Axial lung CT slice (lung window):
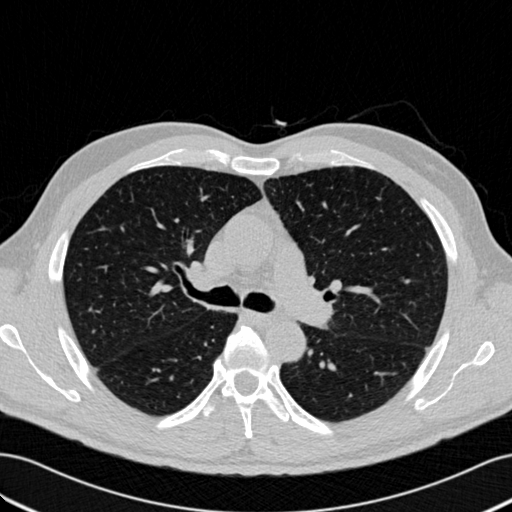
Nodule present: no